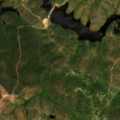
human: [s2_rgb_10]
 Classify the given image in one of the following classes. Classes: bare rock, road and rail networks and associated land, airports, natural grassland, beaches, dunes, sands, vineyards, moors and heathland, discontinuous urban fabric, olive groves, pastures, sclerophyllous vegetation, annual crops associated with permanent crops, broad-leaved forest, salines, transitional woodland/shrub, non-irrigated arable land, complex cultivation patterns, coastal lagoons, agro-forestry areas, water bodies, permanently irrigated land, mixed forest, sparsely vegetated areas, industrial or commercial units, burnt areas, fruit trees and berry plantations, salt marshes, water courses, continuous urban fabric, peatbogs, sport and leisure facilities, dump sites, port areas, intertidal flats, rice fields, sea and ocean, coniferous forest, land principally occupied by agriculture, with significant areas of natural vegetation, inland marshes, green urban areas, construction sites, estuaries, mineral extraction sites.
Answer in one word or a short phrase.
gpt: continuous urban fabric